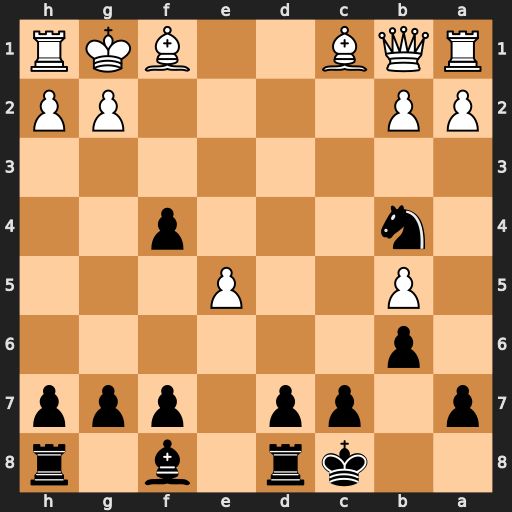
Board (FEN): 2kr1b1r/p1pp1ppp/1p6/1P2P3/1n3p2/8/PP4PP/RQB2BKR
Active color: b
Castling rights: -
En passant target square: -
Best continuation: Bc5+ Be3 Bxe3#